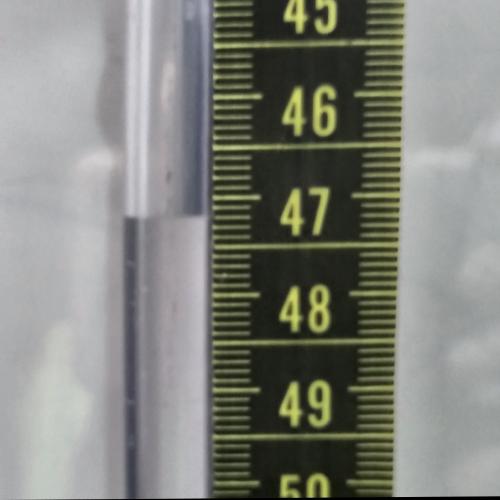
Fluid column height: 47.2 cm